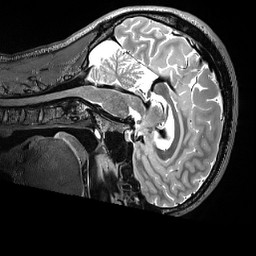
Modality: T2w
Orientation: sagittal
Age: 26
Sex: male
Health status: ill
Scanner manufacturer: siemens
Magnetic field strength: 3 T
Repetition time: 3.2 s
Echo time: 0.563 s